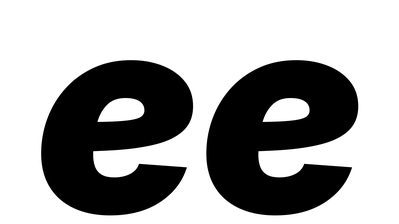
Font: Inter-Italic_Black_Italic